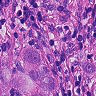
Metastatic tissue present: yes